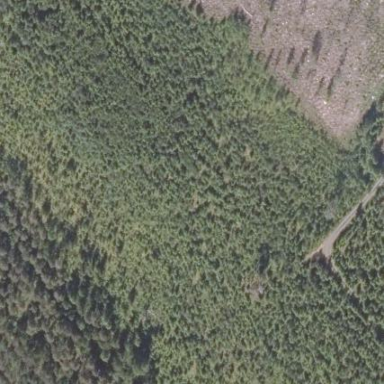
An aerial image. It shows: Forest area.